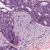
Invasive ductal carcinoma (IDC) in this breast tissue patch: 0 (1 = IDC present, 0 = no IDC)